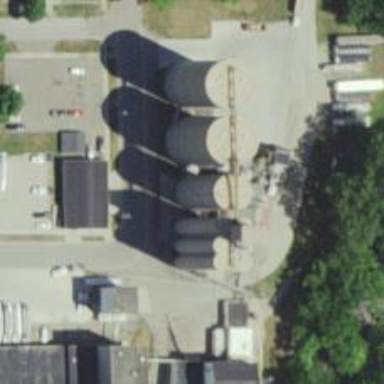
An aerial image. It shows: Silo building.